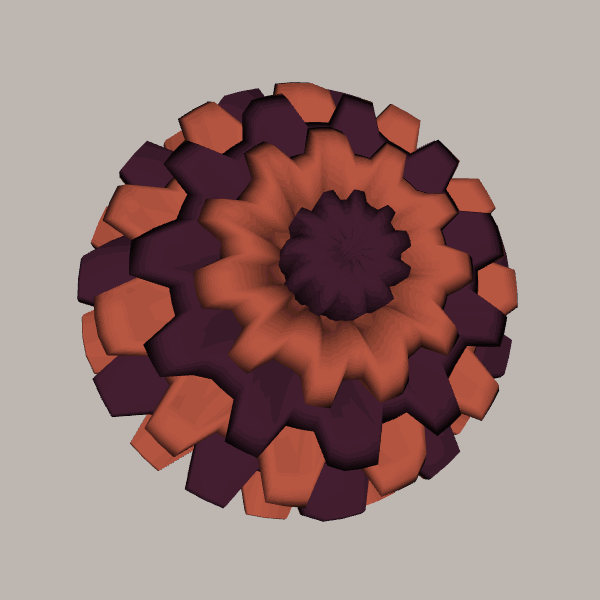
Background: light